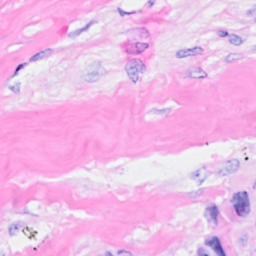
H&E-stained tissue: Breast